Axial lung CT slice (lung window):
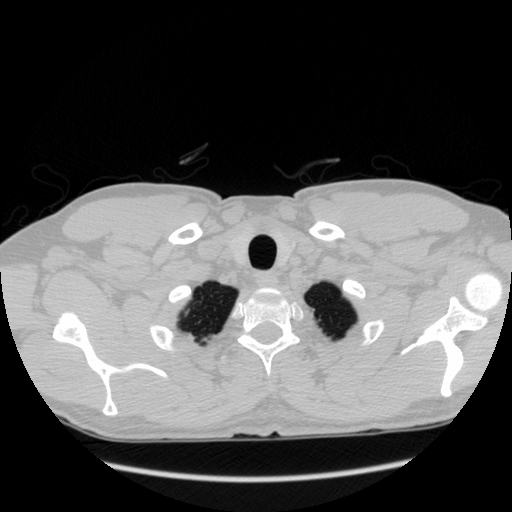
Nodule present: no